Interaction volume radius: 10 \u00c5
Interaction volume height: 30 \u00c5
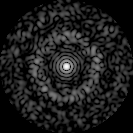
Disorder parameter: 0.8526